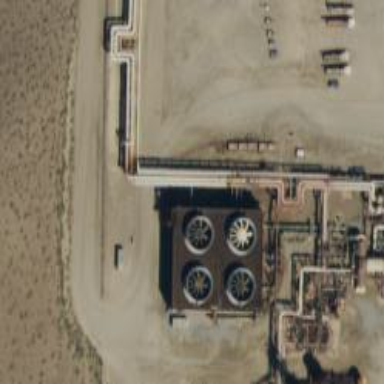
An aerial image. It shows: Generator for power supply.